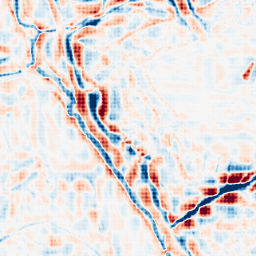
Category: wavelet
Decomposition family: wavelet_dwt
Decomposition parameters: wavelet: sym4
level: 4
Upsampling method: sinc_hamming
Upsampling parameters: scale: 4
kernel_size: 4
Upsampling scale: 4